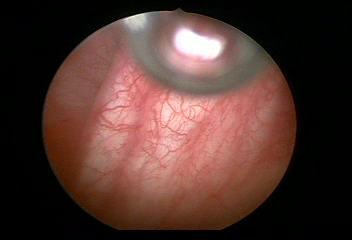
Modality: WLC
Class: Normal mucosa
Bladder cancer association: No